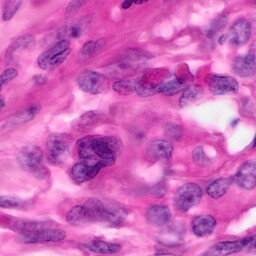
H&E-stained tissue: Pancreatic